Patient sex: F
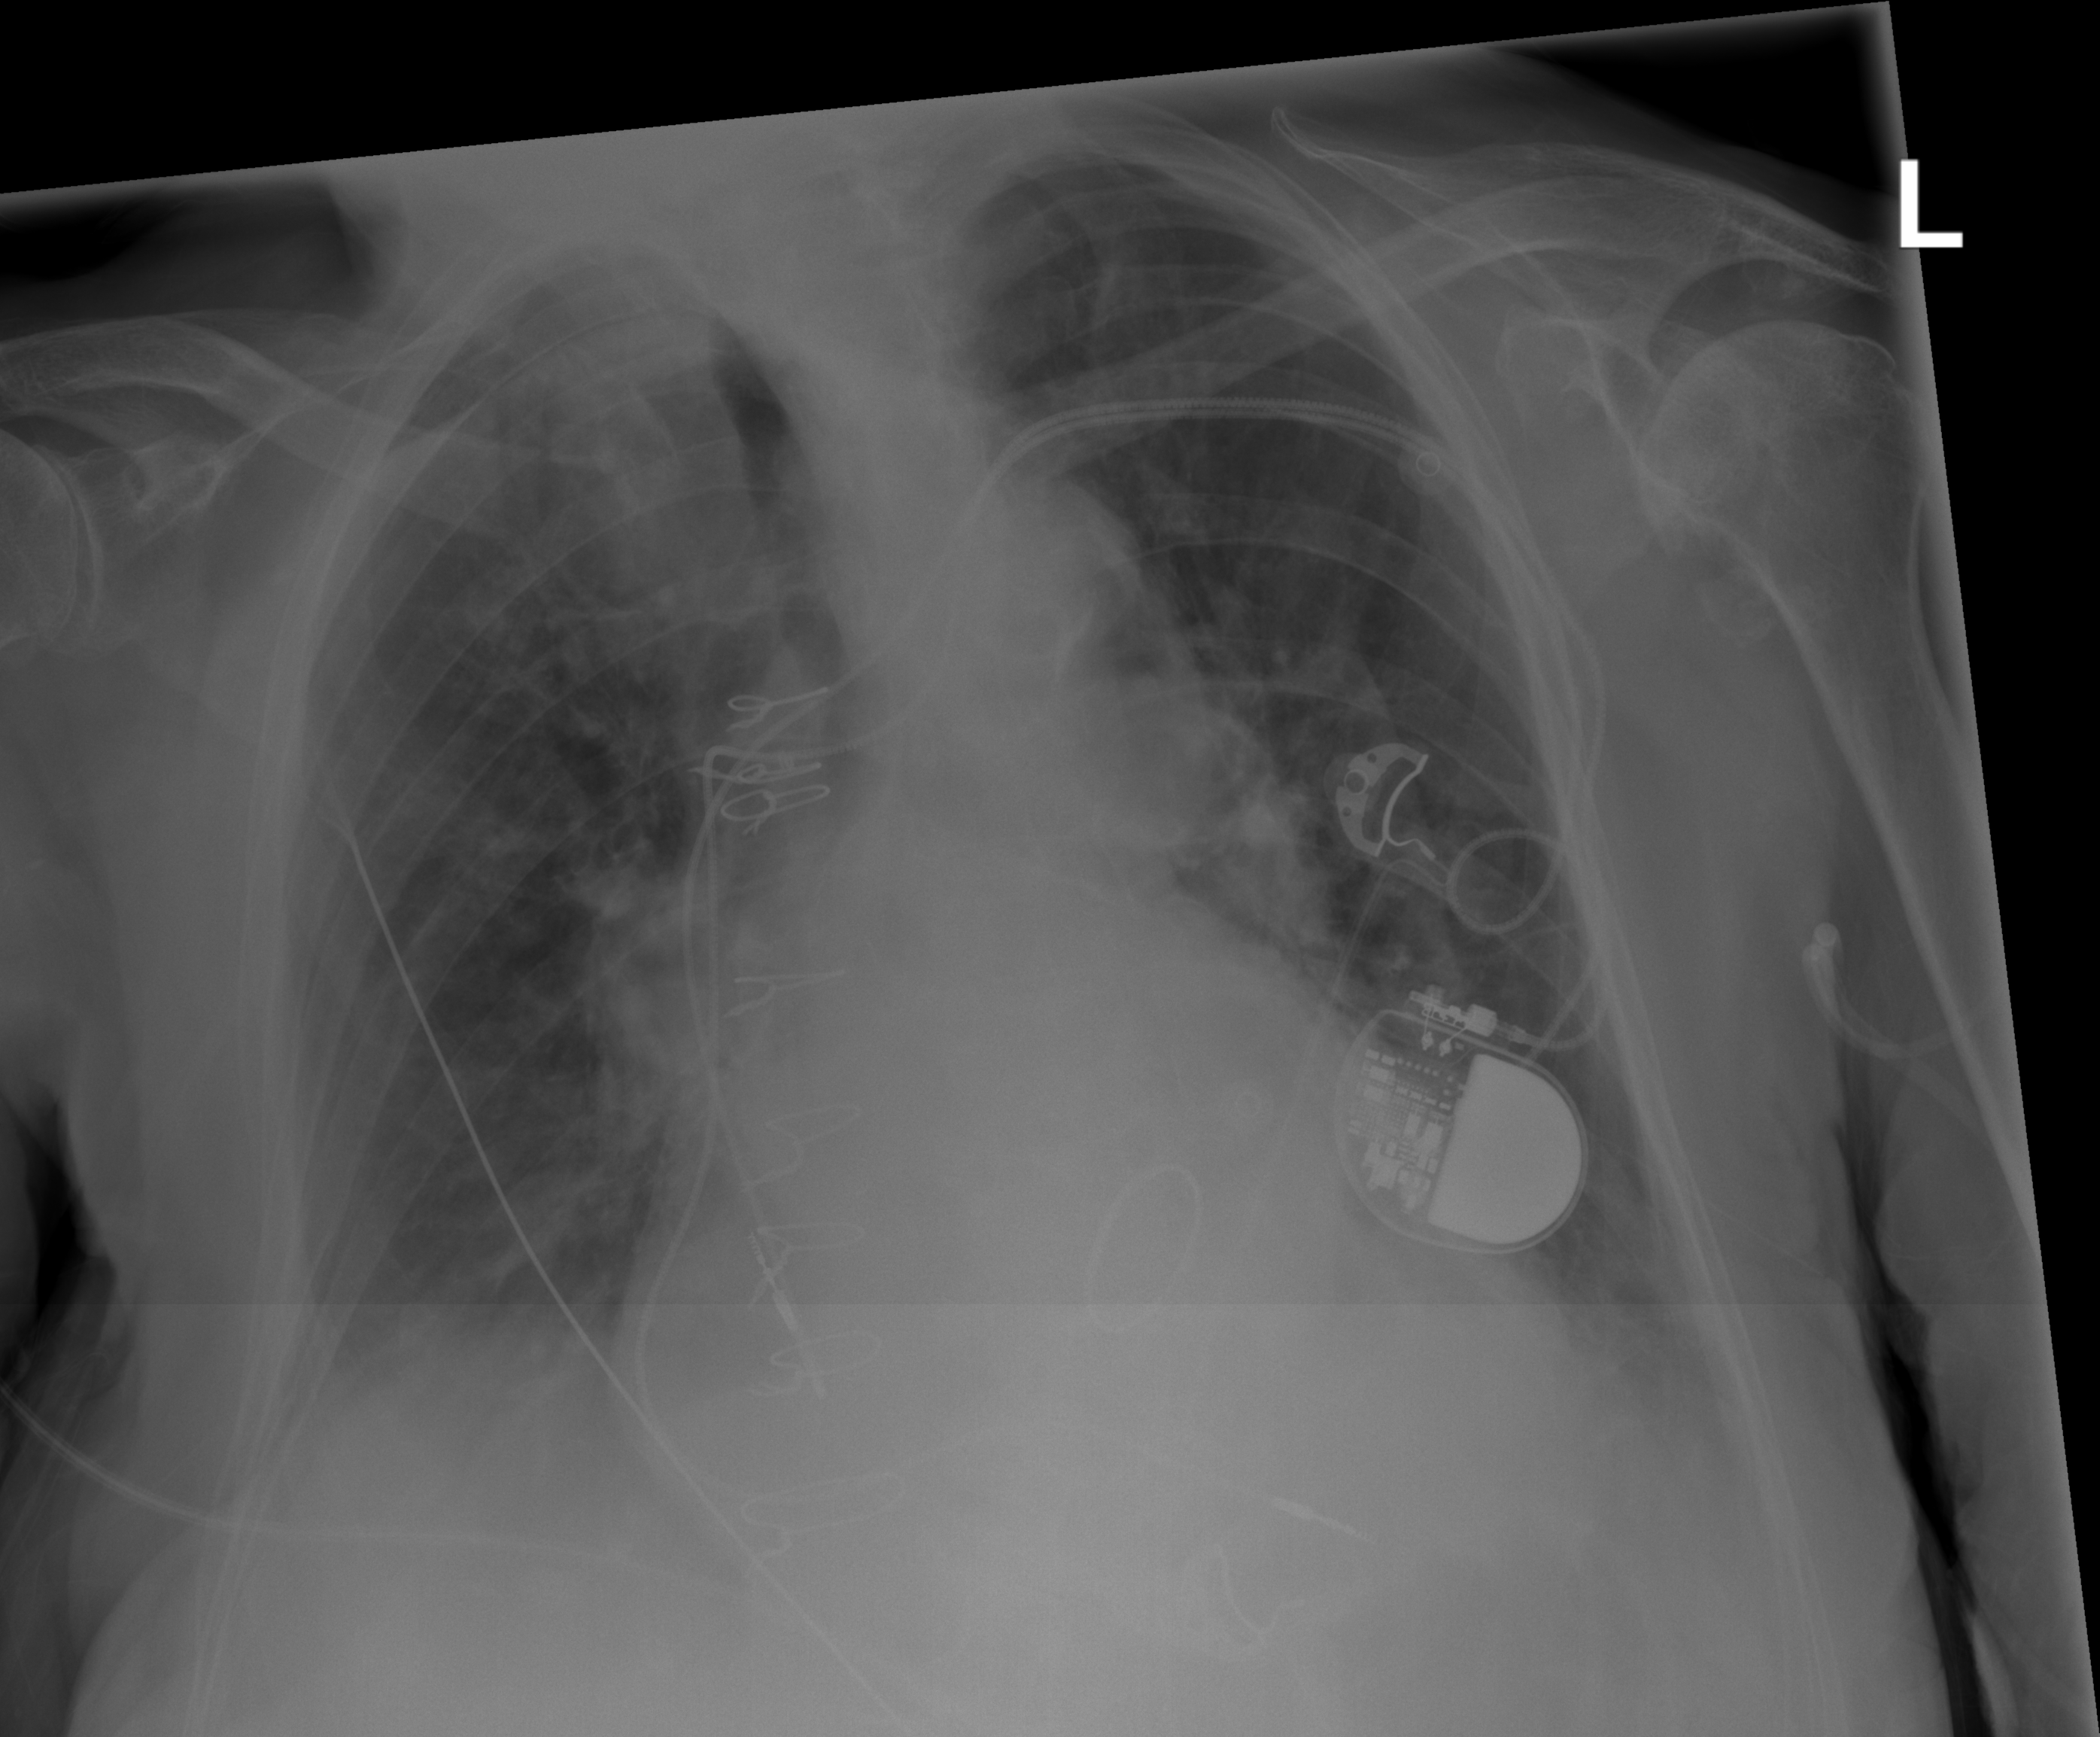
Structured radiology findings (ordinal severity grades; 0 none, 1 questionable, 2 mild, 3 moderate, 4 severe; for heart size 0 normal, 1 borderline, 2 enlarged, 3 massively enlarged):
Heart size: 1
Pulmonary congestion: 2
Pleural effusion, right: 1
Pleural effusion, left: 2
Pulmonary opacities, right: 0
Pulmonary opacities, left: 0
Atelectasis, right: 2
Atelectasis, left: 0